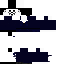
A female skeleton skin with dark skin, wearing white helmet dressed in a black robe top and black pants, featuring a closed mouth.